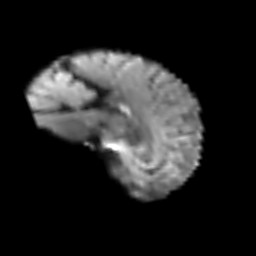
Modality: T2w
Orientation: sagittal
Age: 59
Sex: female
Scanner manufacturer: siemens
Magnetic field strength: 3 T
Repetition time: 3.2 s
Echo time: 0.081 s